Question: When I'm using a JXTable to render and edit my data, some input into the CellEditors gets lost.
If I click on the Resizing-Divider of the JXTable-ColumnHeader or change the width of the JFrame, the CellEditor gets terminated without commiting the value. The values are saved if I use the JTable.
I want to use the JXTable because of its other features, so is there a way to fix the JXTable?

Example:
'''
package table.columnresize;
import javax.swing.JFrame;
import javax.swing.JScrollPane;
import javax.swing.JTable;
import javax.swing.table.DefaultTableModel;
import org.jdesktop.swingx.JXTable;
/**
* Demo of differing behaviour of JXTable and JTable. JXTable loses input in a TableCell where JTable persists
* it.
* <p>
* <table border=1>
* <tr>
* <th></th>
* <th>JXTable</th>
* <th>JTable</th>
* </tr>
* <tr>
* <td>Click on TableColumnHeader</td>
* <td>saved</td>
* <td>saved</td>
* </tr>
* <tr>
* <td>Resizing with Divider of TableColumnHeader</td>
* <td>lost</td>
* <td>saved</td>
* </tr>
* <tr>
* <td>Changing the width of JFrame</td>
* <td>lost</td>
* <td>saved</td>
* </tr>
*
* </table>
* </p>
*
* @author bobndrew 2015-01-29
*/
public class JXTableAndJTableEditLossDemo
{
private static class DataModel extends DefaultTableModel
{
public DataModel( Object[][] data, Object[] columnNames )
{
super( data, columnNames );
}
}
private static void createAndShowUI()
{
Object[][] DATA = { { "One", 1 }, { "Two", 2 }, { "Three", 3 }, { "Four", 4 }, { "Five", 5 } };
String[] COLUMNS = { "A", "B" };
DataModel dataModel = new DataModel( DATA, COLUMNS );
JFrame frame1 = new JFrame( "JXTable" );
JXTable jXTable = new JXTable( dataModel );
//does not change anything: jXTable.setTerminateEditOnFocusLost( true );
System.out.println( jXTable.isTerminateEditOnFocusLost() );
frame1.add( new JScrollPane( jXTable ) );
frame1.setDefaultCloseOperation( JFrame.EXIT_ON_CLOSE );
frame1.pack();
frame1.setVisible( true );
JFrame frame2 = new JFrame( "JTable" );
JTable jTable = new JTable( dataModel );
//does not change anything: jTable.putClientProperty( "terminateEditOnFocusLost", Boolean.FALSE );
System.out.println( jTable.getClientProperty( "terminateEditOnFocusLost" ) );
frame2.add( new JScrollPane( jTable ) );
frame2.setDefaultCloseOperation( JFrame.EXIT_ON_CLOSE );
frame2.pack();
frame2.setLocation( (int) frame1.getLocation().getX() + frame1.getWidth() + 100, (int) frame1
.getLocation().getY() );
frame2.setVisible( true );
}
public static void main( String[] args )
{
java.awt.EventQueue.invokeLater( new Runnable()
{
@Override
public void run()
{
createAndShowUI();
}
} );
}
}
'''
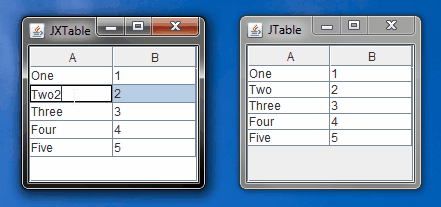
Answer: While debugging the 'JXTable' and the 'JTable' I found the reason for the loss of CellEdits.
The difference is in the method 'columnMarginChanged()':
JXTable:
'''
if (isEditing()) {
removeEditor();
}
'''
JTable:
'''
if (isEditing() && !getCellEditor().stopCellEditing()) {
getCellEditor().cancelCellEditing();
}
'''
At first I thought the 'removeEditor()' method is an enhancement of the 'JTable'... But then I found this <URL> which fixes the bug . It seems that changes from the JDK were not applied to the SwingX sourcecode.
I will accept my own answer because the reason for different behaviour is now clear.
To fix this for me and other SwingX users I will head over to the SwingX mailing list and the bug tracker.